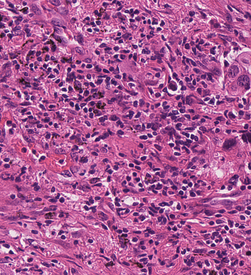
Tumor epithelial tissue: no
Tumor-associated stroma tissue: yes
Normal tissue: no